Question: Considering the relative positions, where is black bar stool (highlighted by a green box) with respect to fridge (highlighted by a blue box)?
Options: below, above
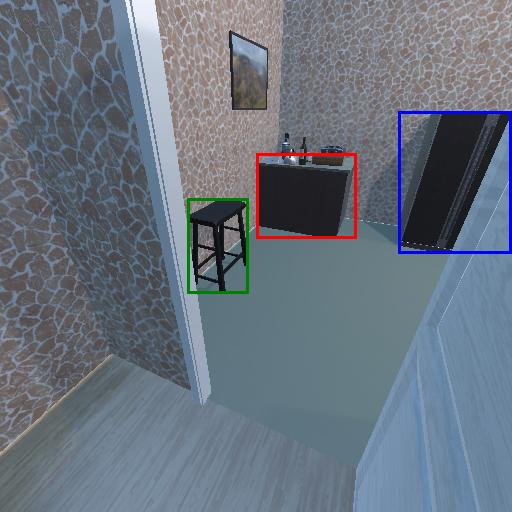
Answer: below